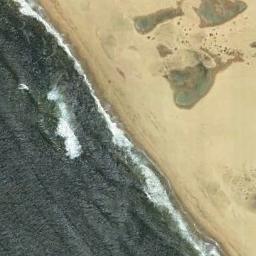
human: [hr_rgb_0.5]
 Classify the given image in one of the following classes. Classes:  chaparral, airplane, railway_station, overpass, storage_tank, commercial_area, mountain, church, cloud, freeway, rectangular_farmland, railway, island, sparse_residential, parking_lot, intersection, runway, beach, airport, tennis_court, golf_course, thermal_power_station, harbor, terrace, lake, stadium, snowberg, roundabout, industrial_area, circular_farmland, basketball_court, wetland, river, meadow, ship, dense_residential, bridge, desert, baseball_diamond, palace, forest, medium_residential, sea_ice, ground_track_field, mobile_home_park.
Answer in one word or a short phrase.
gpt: beach